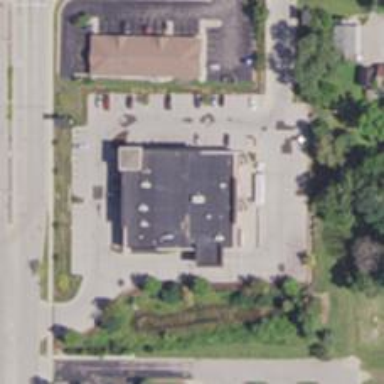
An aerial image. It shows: Pharmacy providing healthcare services.